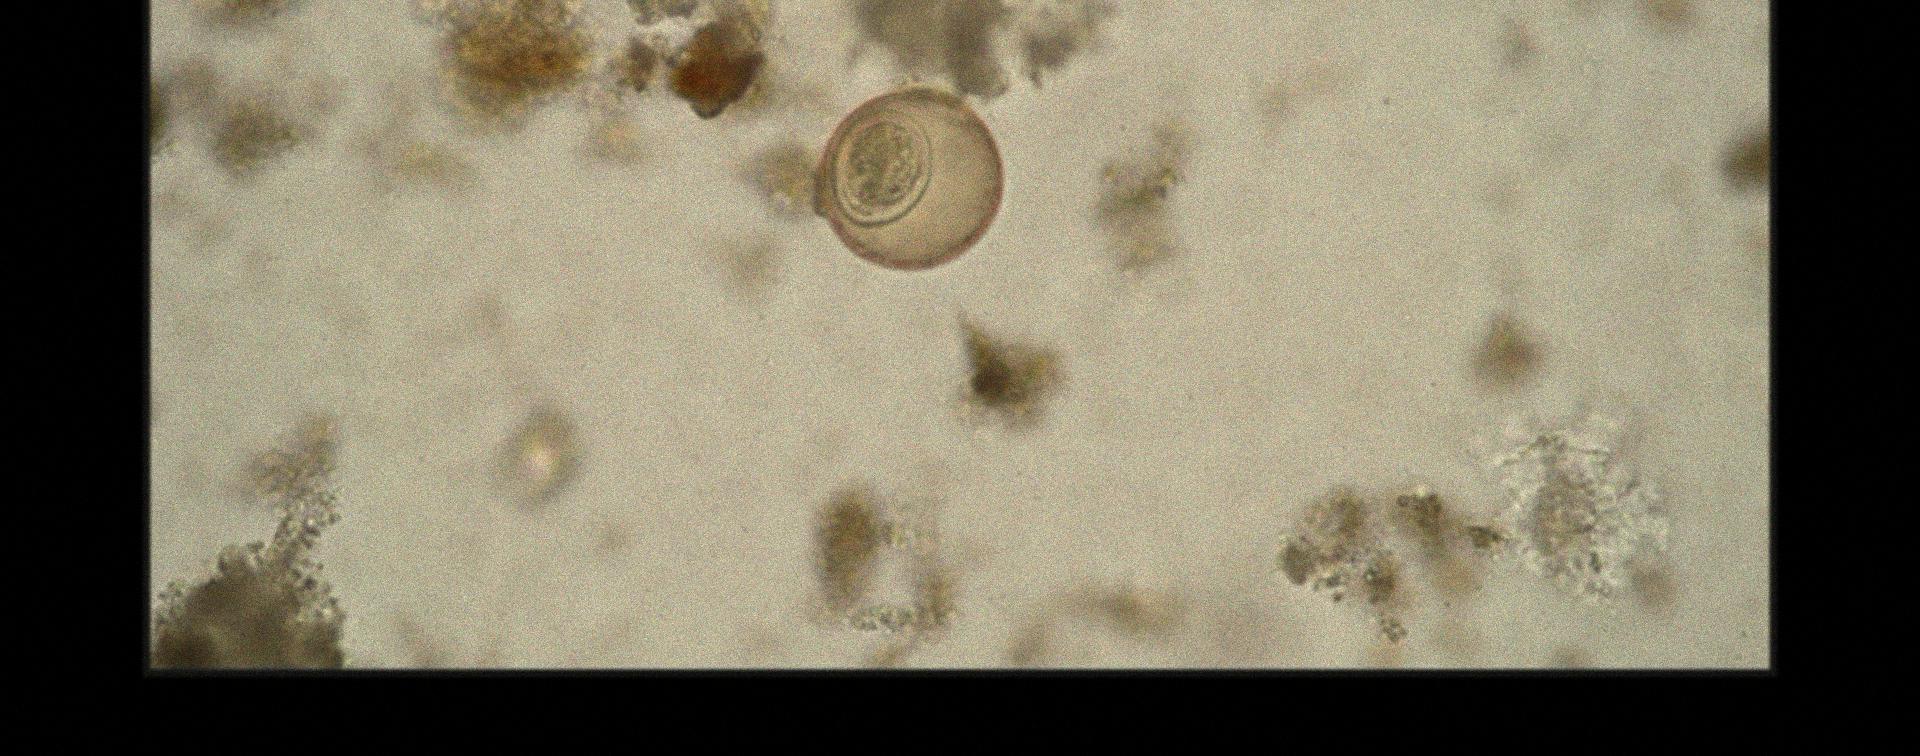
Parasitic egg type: Hymenolepis diminuta